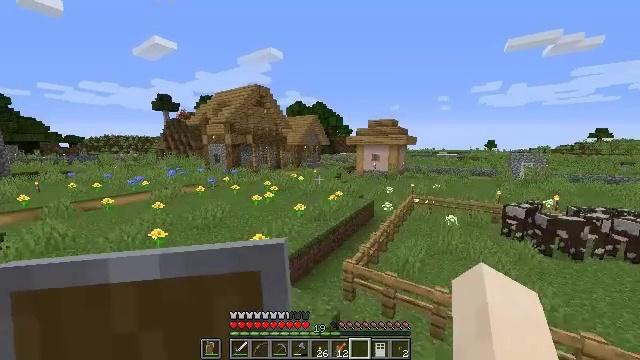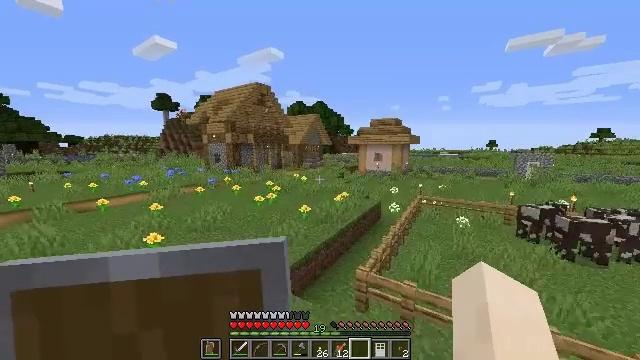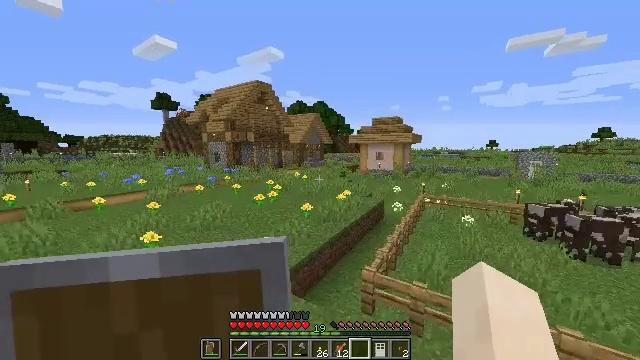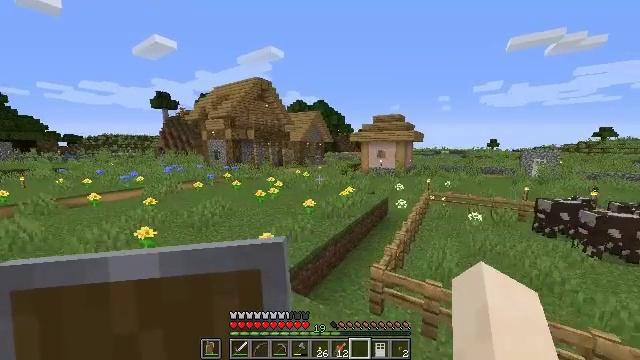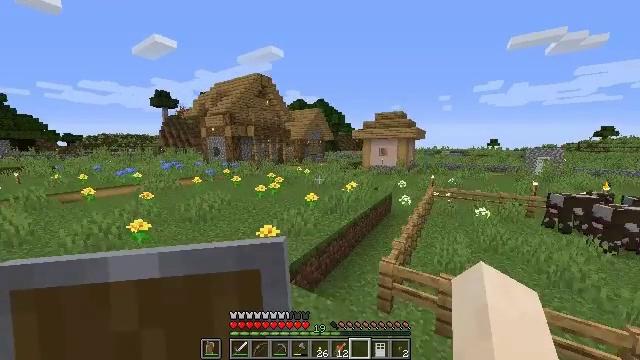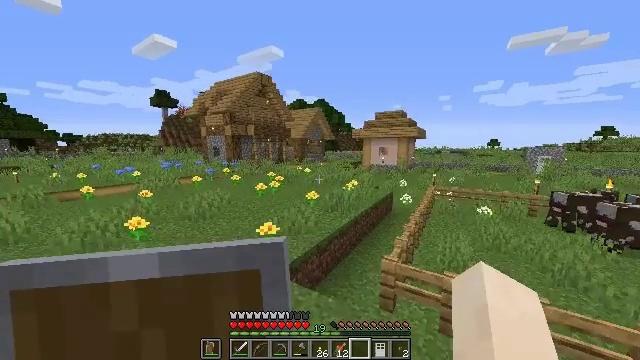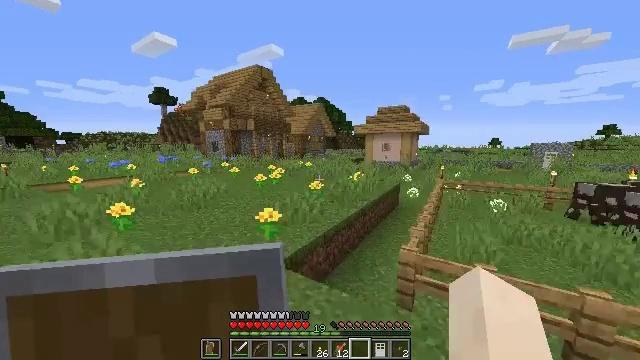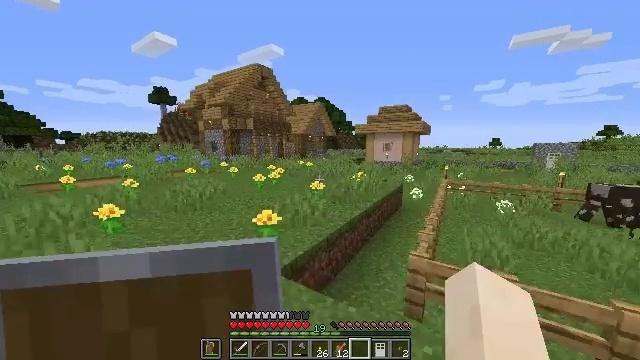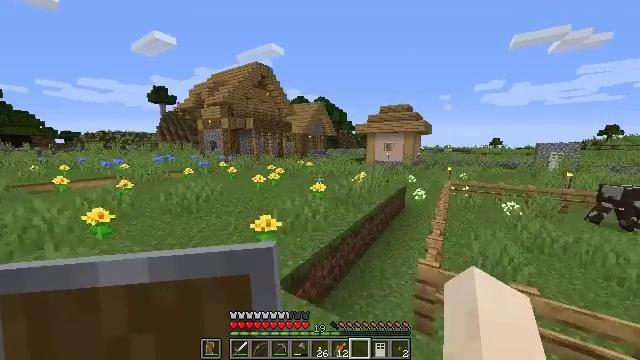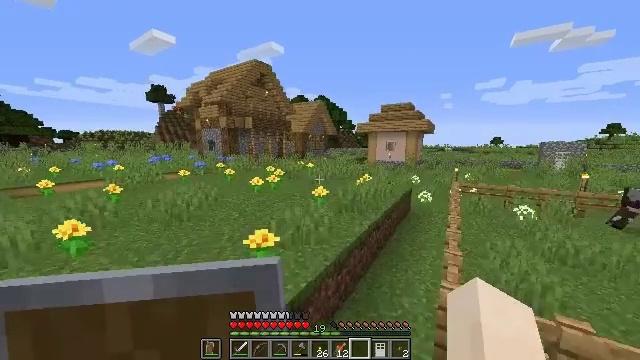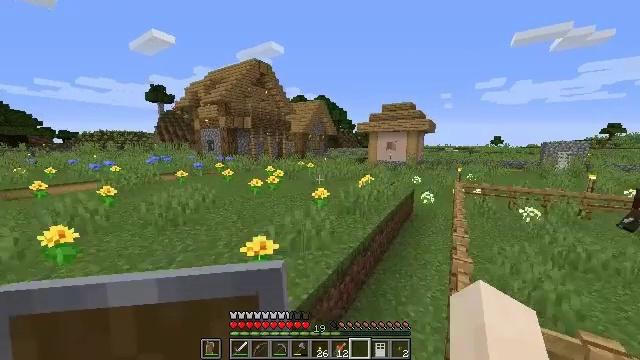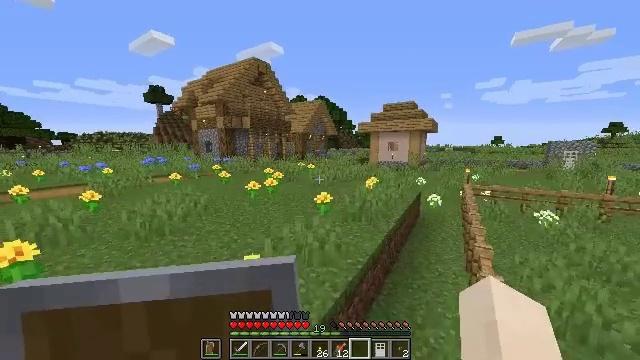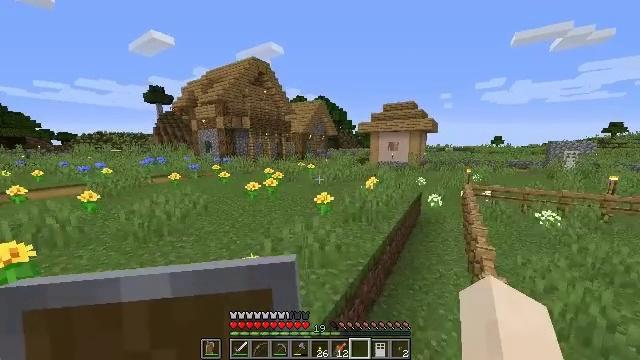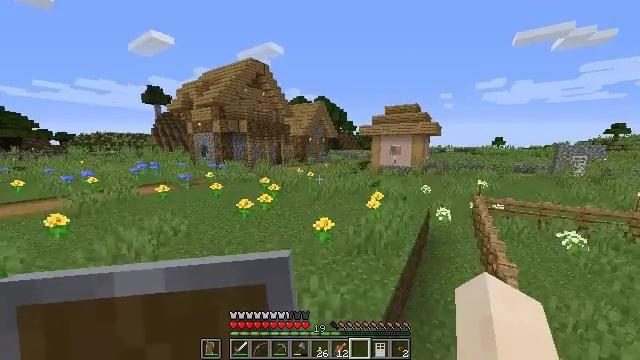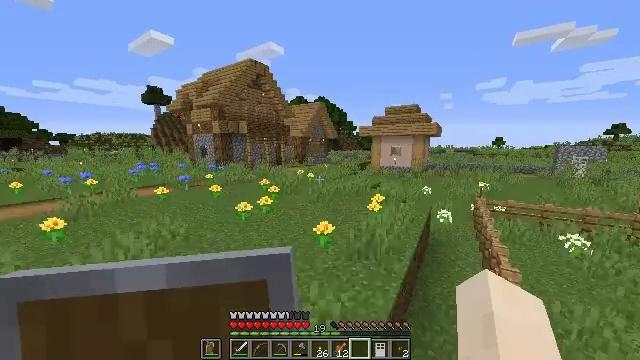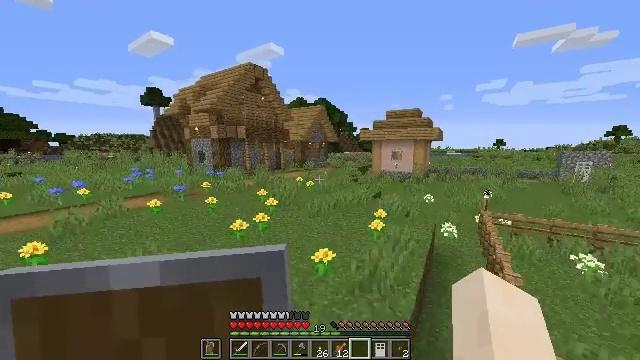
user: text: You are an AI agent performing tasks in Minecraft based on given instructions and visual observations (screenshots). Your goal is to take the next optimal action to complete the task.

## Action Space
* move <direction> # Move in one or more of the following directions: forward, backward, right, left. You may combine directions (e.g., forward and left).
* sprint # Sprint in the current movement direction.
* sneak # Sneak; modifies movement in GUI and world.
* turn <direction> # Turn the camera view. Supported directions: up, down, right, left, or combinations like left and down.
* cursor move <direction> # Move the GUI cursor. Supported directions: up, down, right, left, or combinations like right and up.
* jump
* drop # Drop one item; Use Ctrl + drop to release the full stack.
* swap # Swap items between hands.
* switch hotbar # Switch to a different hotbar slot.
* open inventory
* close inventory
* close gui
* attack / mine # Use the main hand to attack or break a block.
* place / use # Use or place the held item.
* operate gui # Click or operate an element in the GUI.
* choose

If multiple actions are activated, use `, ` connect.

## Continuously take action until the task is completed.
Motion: motion action
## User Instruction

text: Collect wheat crops.
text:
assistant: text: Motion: move forward
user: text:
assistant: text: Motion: move forward
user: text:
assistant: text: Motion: move forward
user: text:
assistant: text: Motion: move forward
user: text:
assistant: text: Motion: move forward
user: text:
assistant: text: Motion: move forward
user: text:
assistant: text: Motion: move forward
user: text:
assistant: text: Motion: move forward
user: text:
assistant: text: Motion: move forward
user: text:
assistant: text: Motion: move forward
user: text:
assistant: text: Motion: move forward
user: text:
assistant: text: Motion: move forward
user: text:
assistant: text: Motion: move forward, jump
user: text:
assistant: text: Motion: move forward, jump
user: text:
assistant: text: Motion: move forward, jump
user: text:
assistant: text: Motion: move forward
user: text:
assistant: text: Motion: move forward
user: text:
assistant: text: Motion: move forward
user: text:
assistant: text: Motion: move forward
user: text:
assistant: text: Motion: move forward
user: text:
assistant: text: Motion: move forward
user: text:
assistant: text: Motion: move forward
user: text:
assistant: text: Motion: move forward
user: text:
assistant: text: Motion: move forward
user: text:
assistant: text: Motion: move forward
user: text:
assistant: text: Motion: move forward, jump
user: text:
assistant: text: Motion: move forward, jump
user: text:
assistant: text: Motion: move forward, jump
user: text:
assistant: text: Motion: move forward
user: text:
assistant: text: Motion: move forward